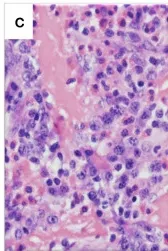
Histopathologic examination of left neck mass. (C) H&E-stain revealing a fibrotic process with elevated plasma cells and eosinophils (40x).
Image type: pathology (h&e)